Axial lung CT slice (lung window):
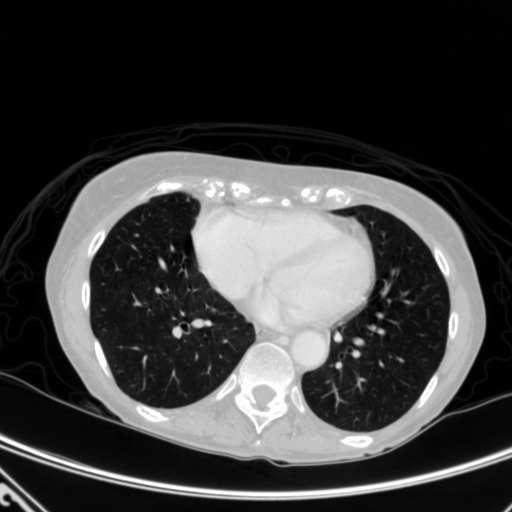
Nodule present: no